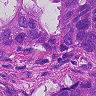
Metastatic tissue present: yes